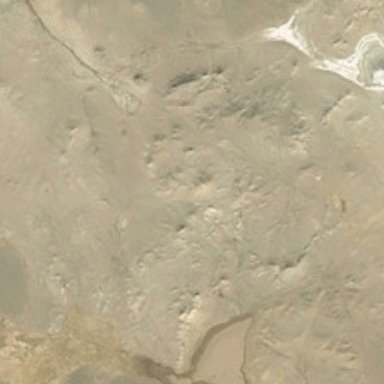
It is a piece of desert .